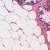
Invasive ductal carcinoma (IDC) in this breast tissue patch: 0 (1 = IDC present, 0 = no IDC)